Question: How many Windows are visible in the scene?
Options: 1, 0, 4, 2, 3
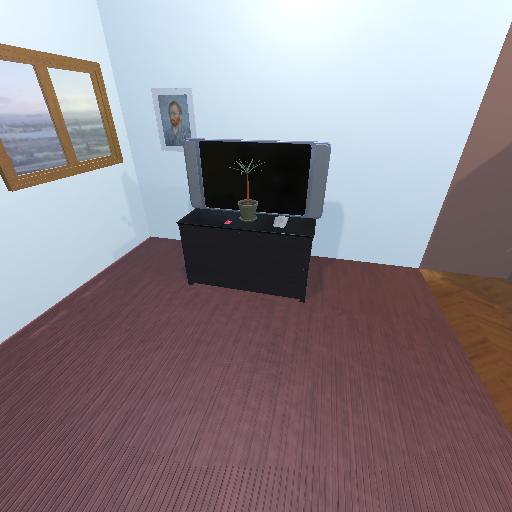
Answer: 1